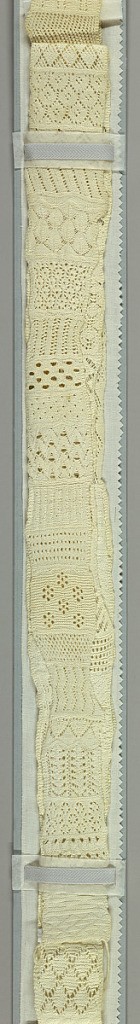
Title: Sampler
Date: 19th century
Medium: cotton Technique: knitting (interlooping)
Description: Very long narrow sampler with 106 knitted patterns in white cotton.